RGB frame:
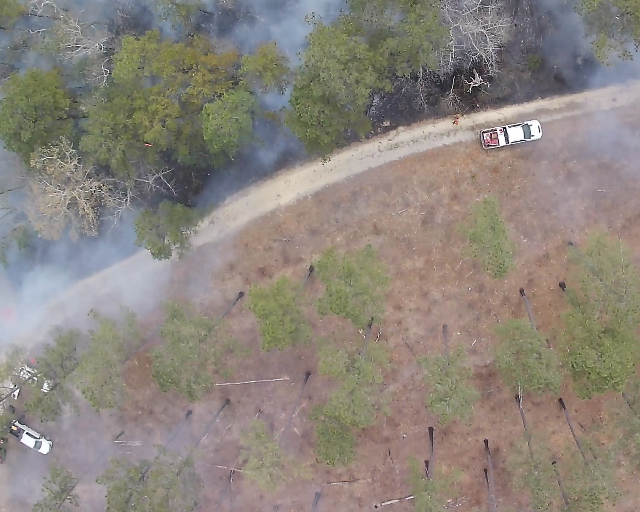
Thermal frame:
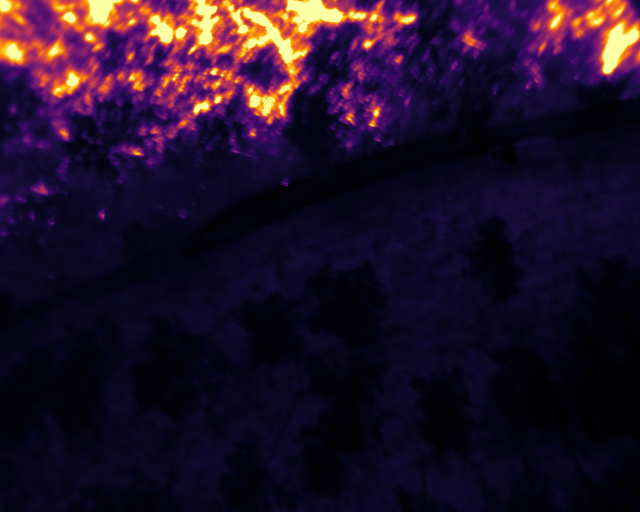
Captured: 2026-02-26 03:08:07
Pixels at or above 80 °C: 32093 (fraction of frame: 0.09794)